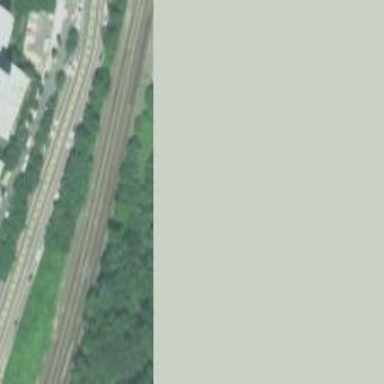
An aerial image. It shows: Motorway junction.